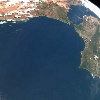
Label: water